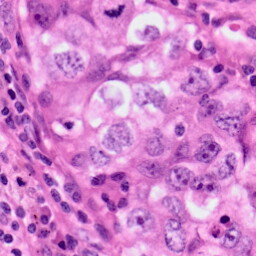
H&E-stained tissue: Lung